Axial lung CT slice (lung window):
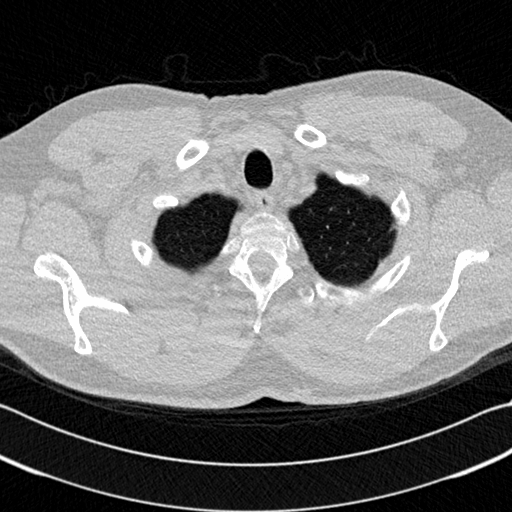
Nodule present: no